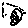
Label: moon